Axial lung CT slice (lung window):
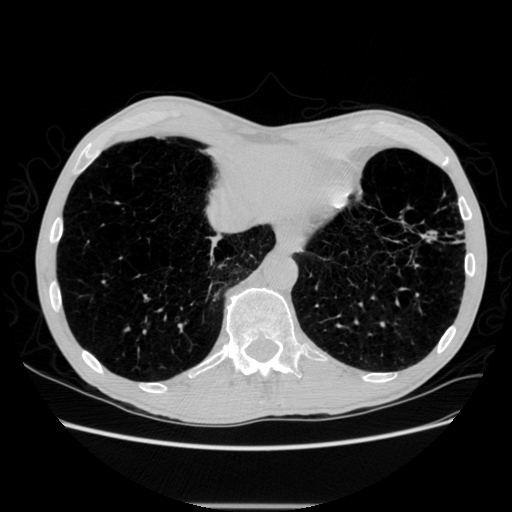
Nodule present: no